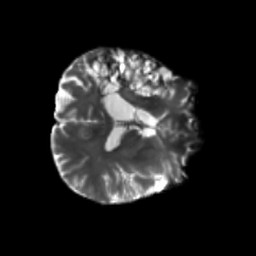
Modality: T2w
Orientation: axial
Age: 54
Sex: male
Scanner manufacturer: siemens
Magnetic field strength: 3 T
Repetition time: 5.25 s
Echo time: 0.08 s